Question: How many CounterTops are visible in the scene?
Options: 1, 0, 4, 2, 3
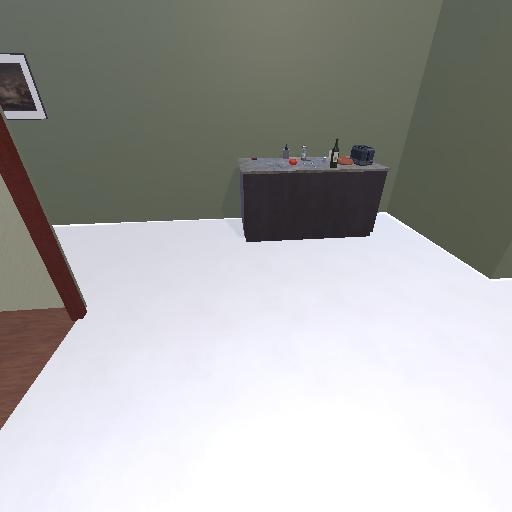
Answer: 1